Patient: sex M, age 81
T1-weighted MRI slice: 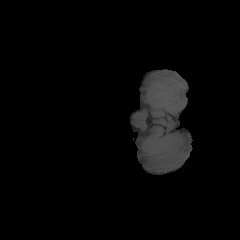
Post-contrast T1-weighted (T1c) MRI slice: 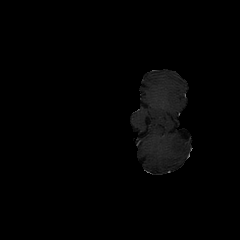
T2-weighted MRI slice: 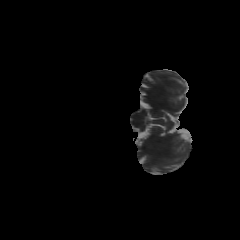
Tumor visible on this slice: no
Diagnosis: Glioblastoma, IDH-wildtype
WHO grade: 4